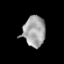
Tissue: prostate
Cell type: NK cells
Senescence score: 0.2992
Nuclear area (px): 671
Mean DAPI intensity: 163.228